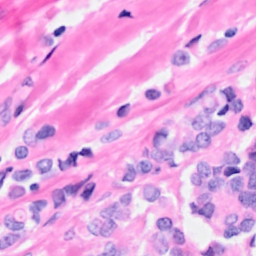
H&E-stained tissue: Breast